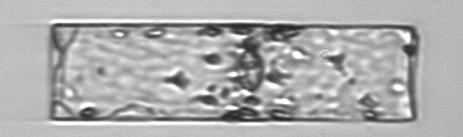
Label: Guinardia_flaccida